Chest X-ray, AP view. Patient: 54 years old, sex F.
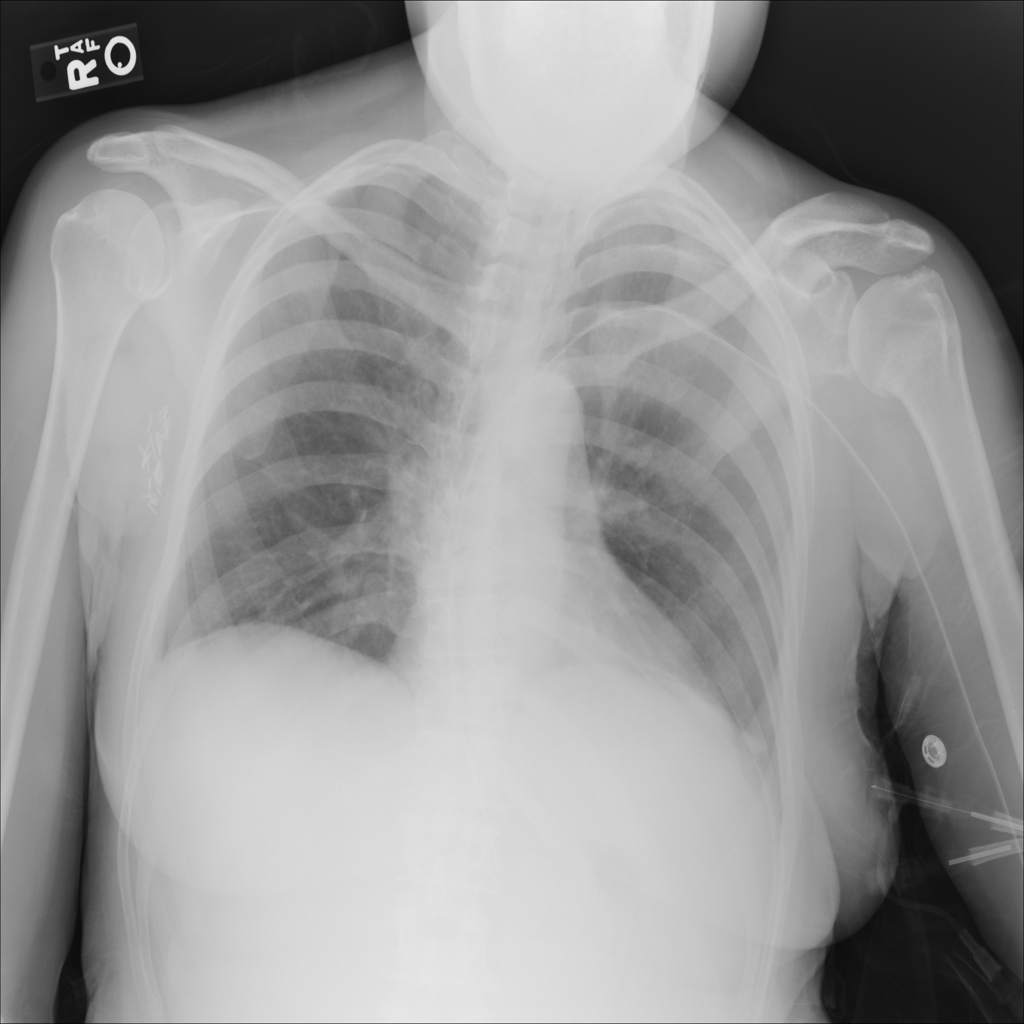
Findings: No Finding